Question: I have flat design where I am expected to code HTML and jquery. I need to code for a slider on navigation arrows when hovering on next arrow to show coming slide or previous arrow to show the previous slide how do I go about this in terms of HTML and java-script or jquery for more information please find the image on design I have.
Here is what I have tried.
'''
<!DOCTYPE html>
<html lang="en">
<head>
<meta charset="utf-8">
<meta http-equiv="X-UA-Compatible" content="IE=edge">
<meta name="viewport" content="width=device-width, initial-scale=1">
<style>
.prev, .next{
background-color: #000000;
padding: 12px;
width: 60px;
float: left;
cursor: pointer;
}
.prev-content{
background-color: beige;
padding-left: 8px;
width: 200px;
float: left;
height: 92px;
display: none;
font-family: sans-serif;
}
.next-content{
background-color: beige;
padding-left: 8px;
width: 200px;
float: left;
height: 92px;
margin-top: -37px;
/* display: none;*/
font-family: sans-serif;
}
.con{
position: absolute;
left: 0px;
top:40%;
}
.con-next, .next-content{
position: absolute;
right: 0px;
top:40%;
}
.prev-content img, .next-content img{
float: left;
margin-right: 7px;
}
</style>
<title>Siyandza ELP</title>
</head>
<body>
<div class="con">
<div class="prev">
<img src="images/left-arrow.png" />
</div>
<div class="prev-content">
<p><img src="images/image.png" width="40"/> Previous<br />Learning Object Title<br />PDF</p>
</div>
</div><!-- end prev prev -->
<!-- SCRIPTS **********************-->
<script src="js/jquery-1.12.4.min.js" type="text/javascript"></script>
<script type="application/javascript">
$(".prev").hover(function(){
$('.prev-content').show();
},function(){
$('.prev-content').hide();
});
</script>
<!-- <script src="js/sandile.js" type="text/javascript"></script>-->
</body>
</html>
'''

Thanks
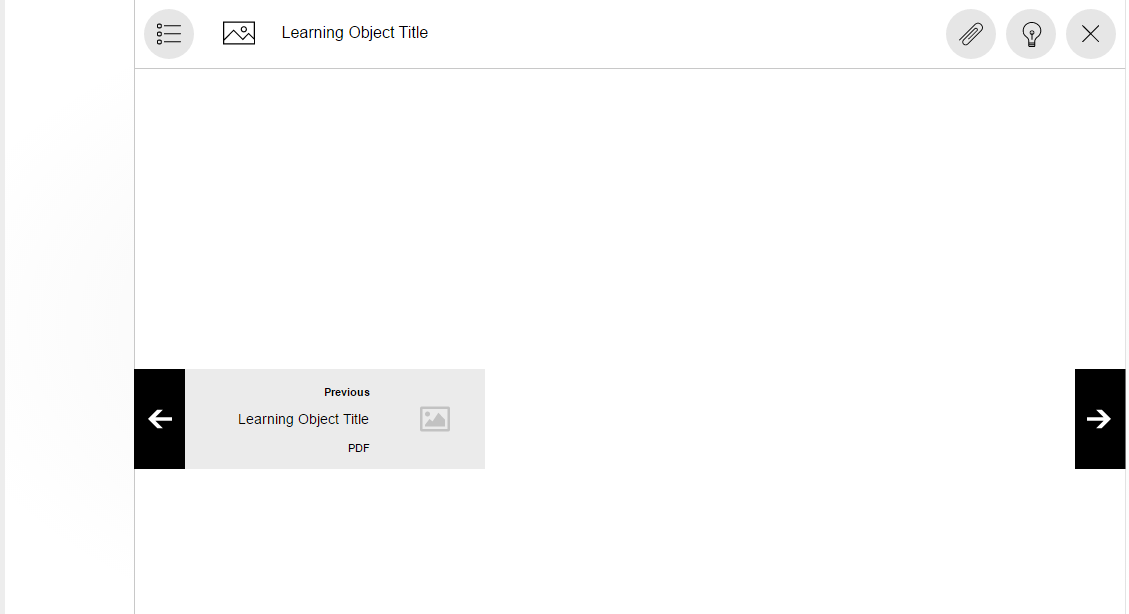
Answer: here is the basic using pure javascript
'''
function setScr (){
imageLeft.setAttribute("src",imageArray[i-1]);
sliderWrapper.style.backgroundImage = 'url(' + imageArray[i] + ')';
imageRight.setAttribute("src",imageArray[i+1]);
}
var i=0,
main = document.querySelector("main"),
imageArray =["http://placekitten.com/500/200","http://placekitten.com/501/200","http://placekitten.com/500/201","http://placekitten.com/499/200","http://placekitten.com/400/600"],
sliderWrapper= document.createElement("figure"),
sliderArrowLeft = document.createElement("div"),
sliderArrowRight = document.createElement("div"),
imageArrayLength = imageArray.length,
imageLeft = document.createElement("img"),
imageRight= document.createElement("img"),
figureLeft = document.createElement("figure"),
figureRight= document.createElement("figure");
sliderWrapper.classList.add("slider-wrapper");
sliderArrowLeft.classList.add("sliderArrowLeft","arrow");
sliderArrowRight.classList.add("sliderArrowRight","arrow");
imageLeft.setAttribute("src","undefined");
imageRight.setAttribute("src",imageArray[i+1]);
figureLeft.appendChild(imageLeft);
figureRight.appendChild(imageRight);
sliderArrowLeft.appendChild(figureLeft);
sliderArrowRight.appendChild(figureRight);
sliderWrapper.appendChild(sliderArrowLeft);
sliderWrapper.appendChild(sliderArrowRight);
main.appendChild(sliderWrapper);
sliderWrapper.style.backgroundImage = 'url(' + imageArray[i] + ')';
document.querySelectorAll(".arrow").forEach(function(e){
e.addEventListener("click", function(){
console.log(imageArray[i-1],i,imageArray[i+1]);
if(this.classList.contains("sliderArrowLeft") && i > 0){
i--;setScr ()
}if(this.classList.contains("sliderArrowRight") && i < imageArrayLength -1){
i++;setScr ()
}else{return false}
}, false);
});
'''
'''
*{box-sizing:border-box;padding: 0; margin: 0;}
.slider-wrapper{
width: 650px;
height: 320px;
margin: 20px auto;
position: relative;
background: #ebebeb;
background-size:cover;
border: 2px solid brown
}
.arrow img[src="undefined"]{
opacity:0
}
.sliderArrowRight{
right: 0;
}
.sliderArrowLeft, .sliderArrowRight{
position: absolute;
width: 80px;
height: 100px;
top: 50%;
margin-top: -50px;
background: black;
background-size:cover;
cursor:pointer;
transition: all .3s ease;
overflow:hidden
}
.sliderArrowLeft figure, .sliderArrowRight figure, .sliderArrowLeft:hover, .sliderArrowRight:hover{
width: 250px;
}
.sliderArrowLeft figure, .sliderArrowRight figure{
position: relative;
top:0;
display: block;
height: 100%
}
.sliderArrowLeft figure{
float: left
}
.sliderArrowRight figure{
float: right
}
.sliderArrowLeft img, .sliderArrowRight img{
position: relative;
width: 120px;
height: 80px;
}
.sliderArrowLeft img{
margin: 10px 0 0 116px;
}
.sliderArrowRight img{
margin: 10px 0 0 12px;
}
'''
'''
<main></main>
'''
Now you can play with <URL>